Question: I initially built an Android app and threw all of my images in the drawable-hdpi resource directory and now I'm going back and making the necessary changes/additions so that the app is supported on all screen sizes and densities.
How do I go about taking all of my images and making them 'less dense'? My first guess is to load them into Gimp or Photoshop and scale them down to a smaller resolution. Is this all I need to do?

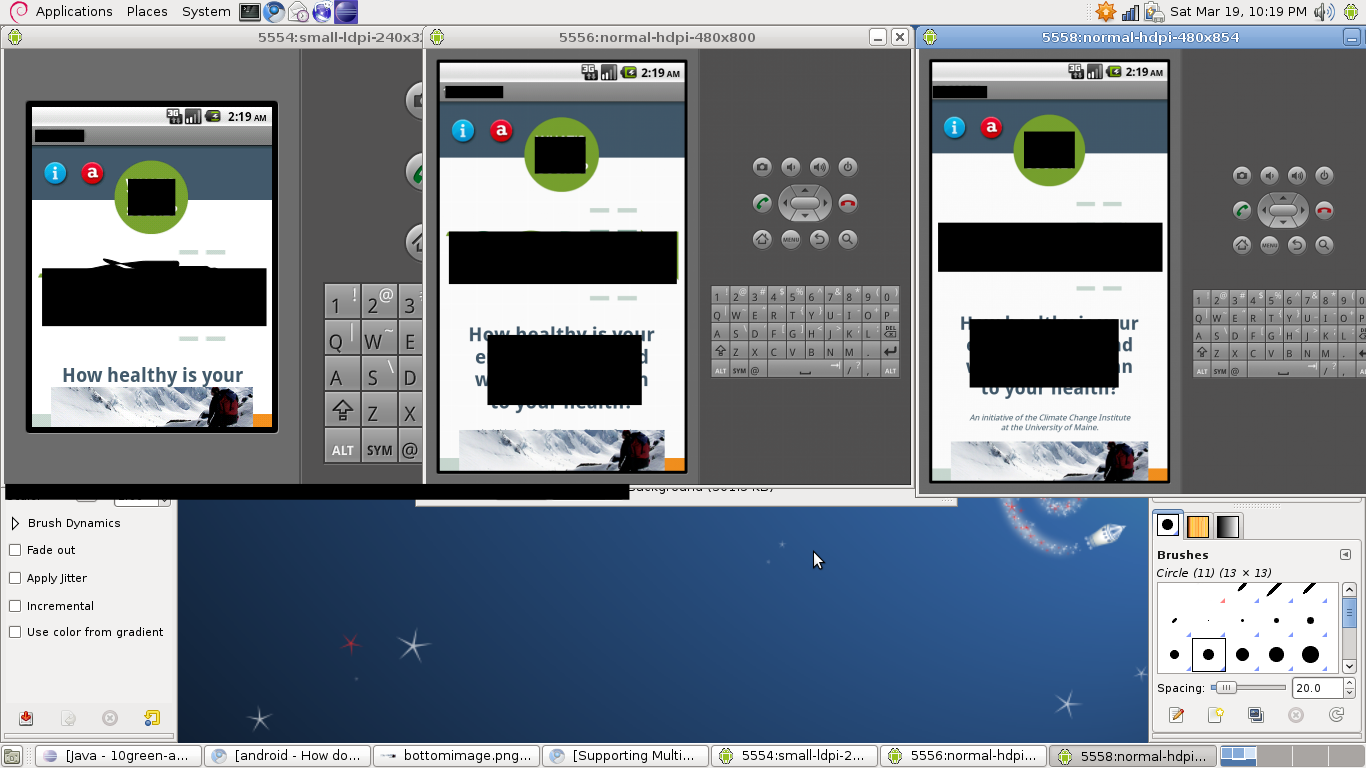
Answer: > How do I go about taking all of my
images and making them 'less dense'?
My first guess is to load them into
Gimp or Photoshop and scale them down
to a smaller resolution. Is this all I
need to do?
Yes, that's all. The scaling performed by such programs is way better looking than Android's automatic scaling.
The dpi values are:
- - -
so if you have hdpi images you can scale them to 66% and obtain mdpi images, or 50% to get ldpi images.